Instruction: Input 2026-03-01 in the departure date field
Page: home
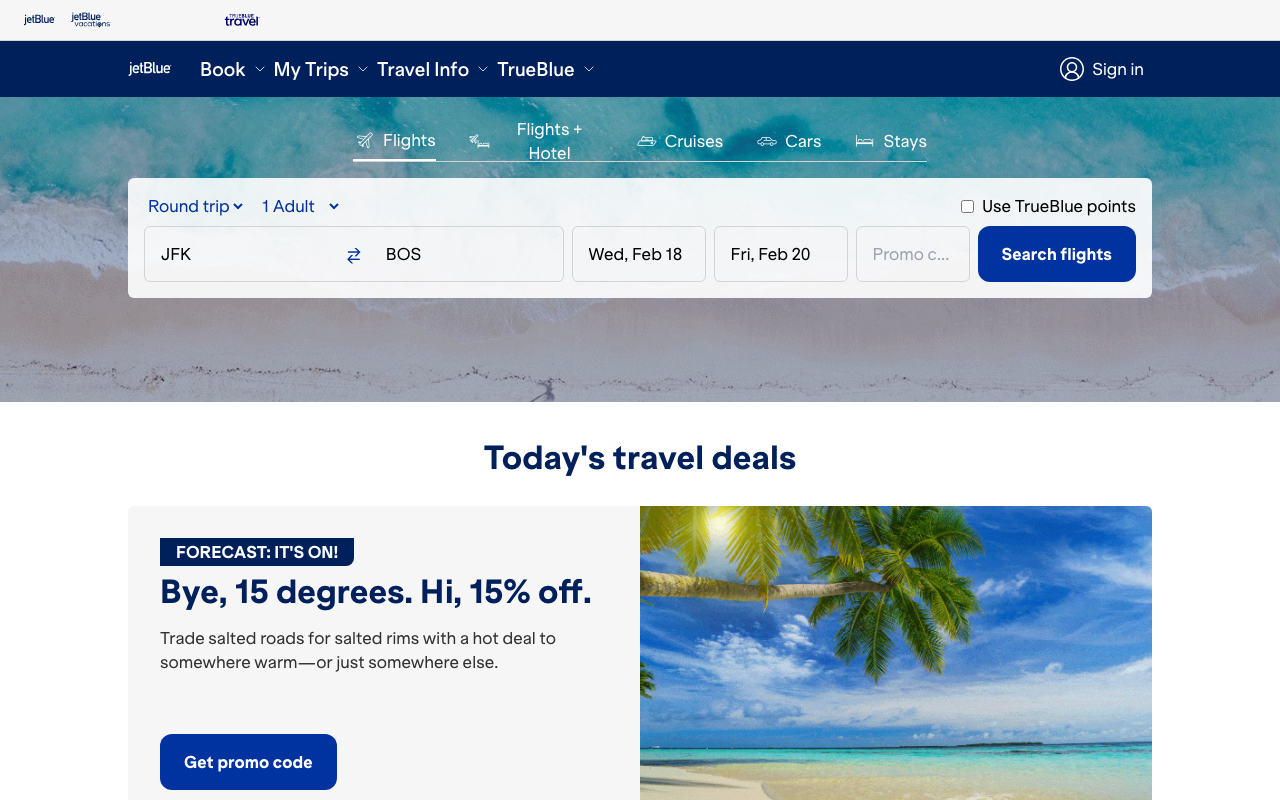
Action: type